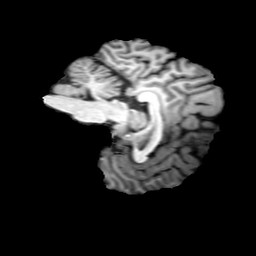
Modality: T1w
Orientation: sagittal
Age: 52
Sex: female
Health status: ill